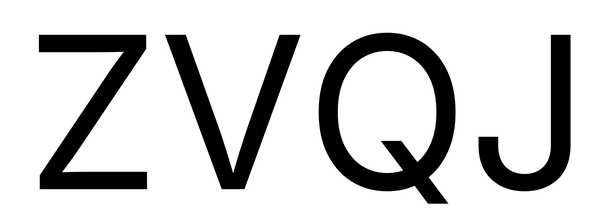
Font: Inter_Regular